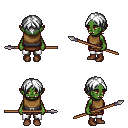
a pixel art fantasy rpg character, female body template, orc, green skin, leather chest armor, white pants, white parted hairstyle, brown shoes, spear, four views (front, back, left, right), 2x2 character sprite sheet, small pixel art, hard edges, no anti-aliasing